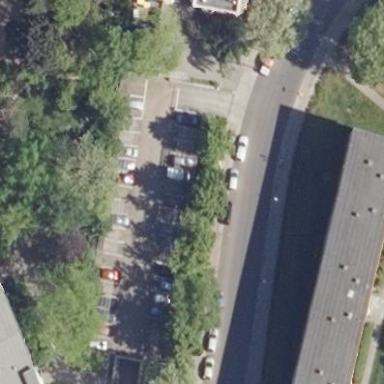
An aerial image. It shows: Multi-storey parking building with flat roof shape.